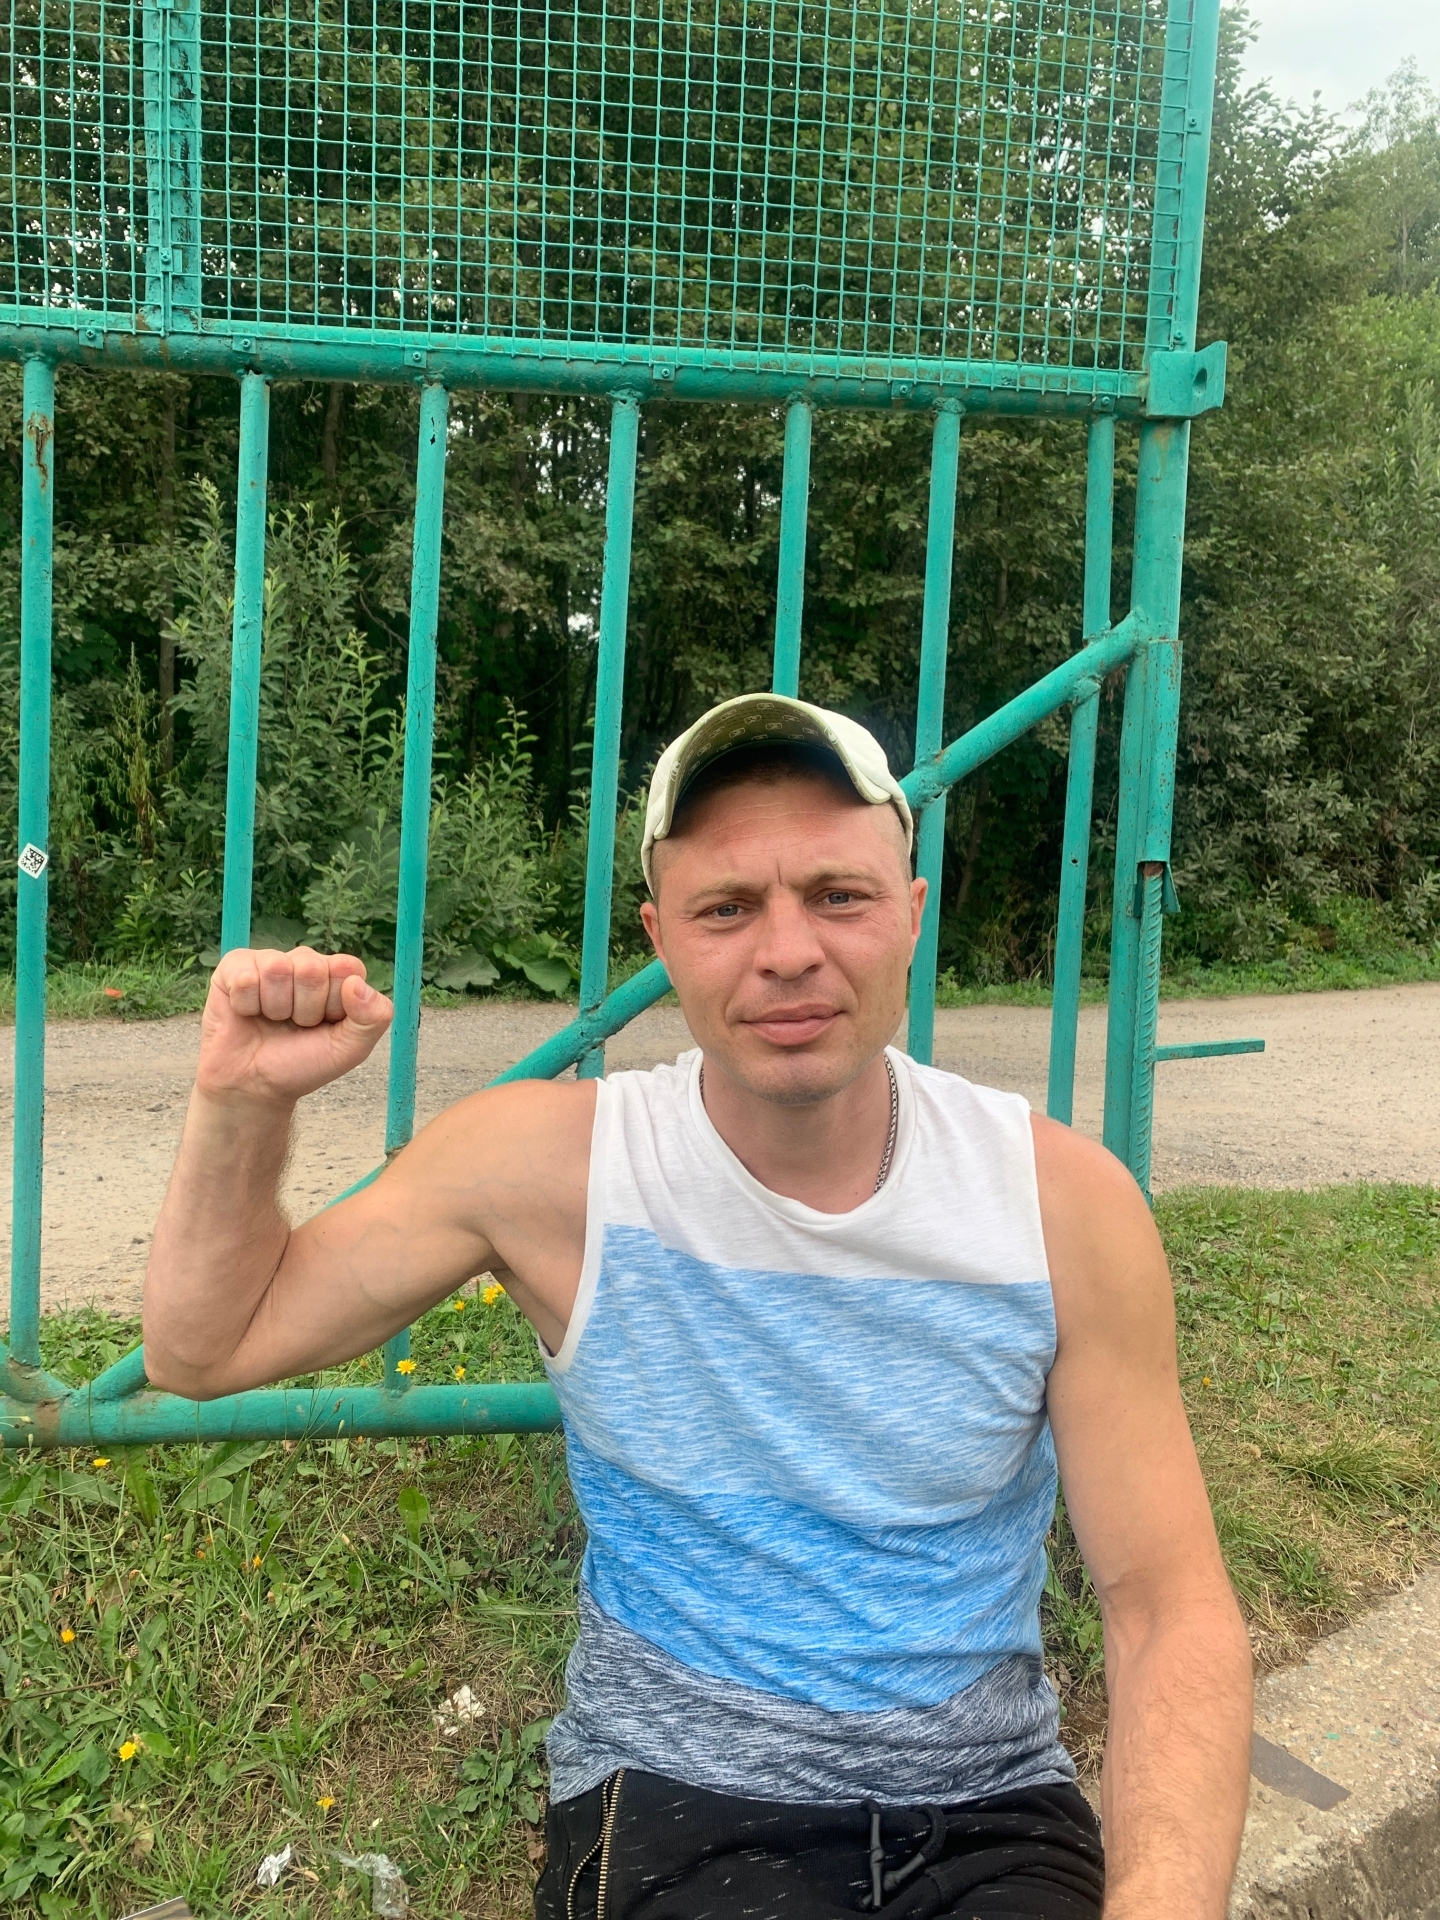
Label: clear